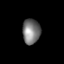
Tissue: lung
Cell type: Endothelial cells
Senescence score: 0.1661
Nuclear area (px): 434
Mean DAPI intensity: 121.62